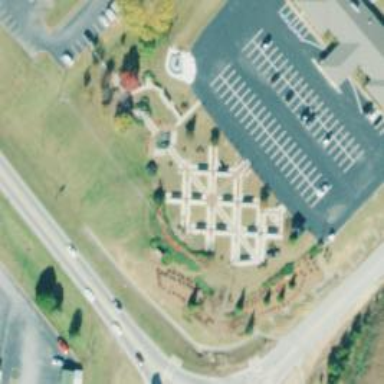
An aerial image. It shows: Historic memorial.